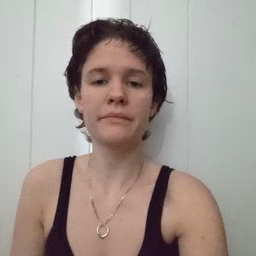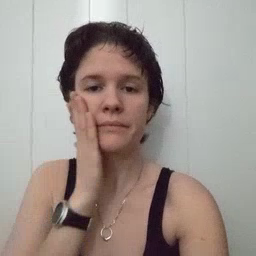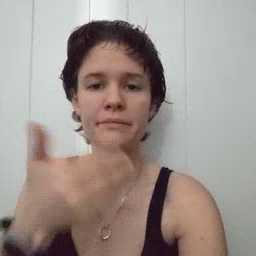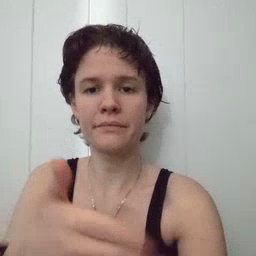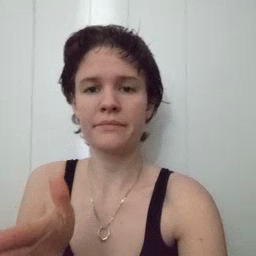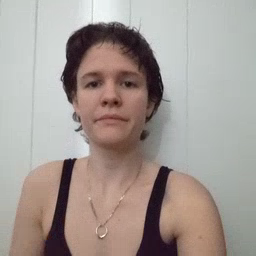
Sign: bedroom